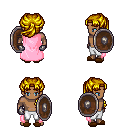
a pixel art fantasy rpg character, male body template, human, dark skin, pink cape, white pants, blonde princess hairstyle, metal gloves, brown slippers, shield, four views (front, back, left, right), 2x2 character sprite sheet, small pixel art, hard edges, no anti-aliasing